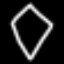
Label: diamond